Current action and preconditions to check: trajectory_clear

Your task: For each precondition in the list above, predict whether it will hold at this action.

Consider the current scene as observed from the mobile robot's camera, and analyze the predicted future states of all dynamic agents (e.g., people, animals, vehicles, or any moving entities) within the NEXT SECOND.

IMPORTANT: Only answer "very likely" if you are absolutely certain—based on strong, clear evidence—that a dynamic agent will violate the precondition in the predicted future state. Do NOT answer "very likely" for unlikely, ambiguous, or low-probability risks.

Ask yourself for each precondition: Is there a high probability, with clear and convincing evidence, that the predicted future states of any dynamic agent will interfere with the predicted future state of the currently executing action within the NEXT SECOND, causing that precondition to fail?

Assess the risk level based on these predictions. Use "likely" or "very likely" if motions create a clear risk of interference.

Use "neutral" or "improbable" if agents are nearby but their predicted paths are clearly diverging or non-conflicting.

Failure Risk Categories: "very improbable", "improbable", "neutral", "likely", "very likely"

Answer Format: Output ONLY the probability_of_failure value from these categories: "very improbable", "improbable", "neutral", "likely", "very likely"

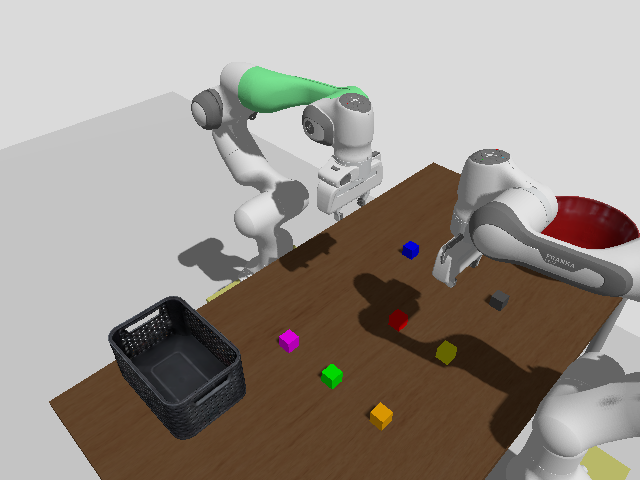

Answer: very improbable